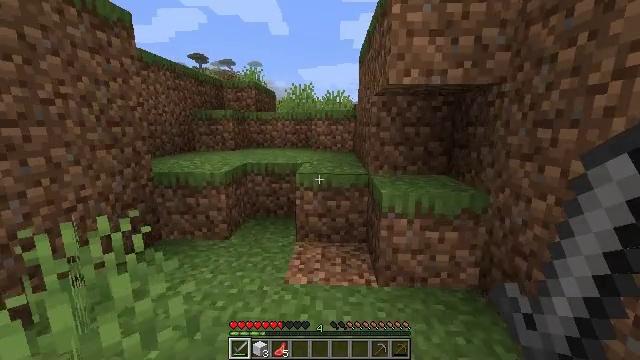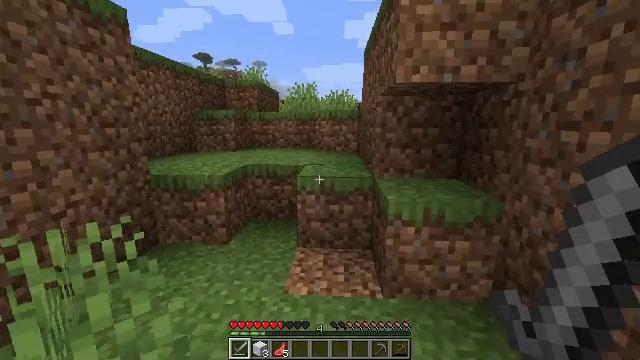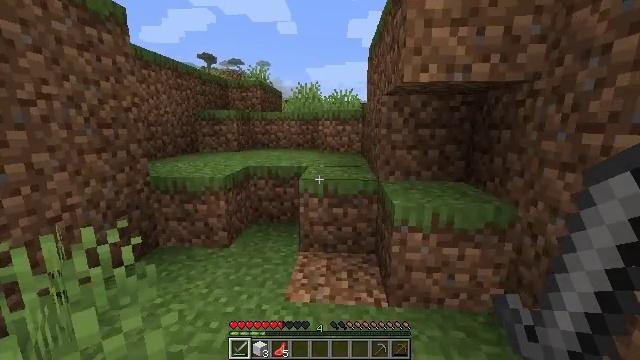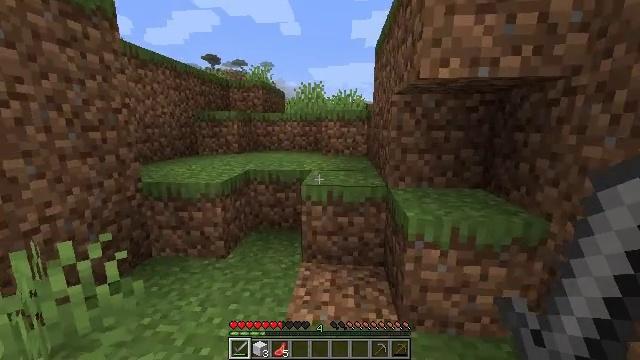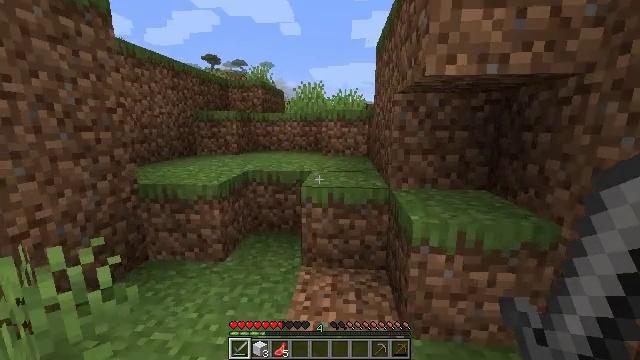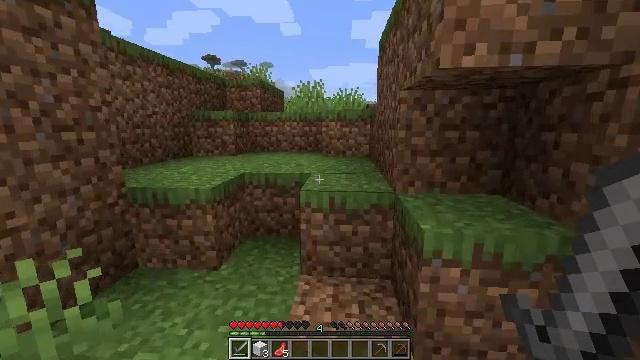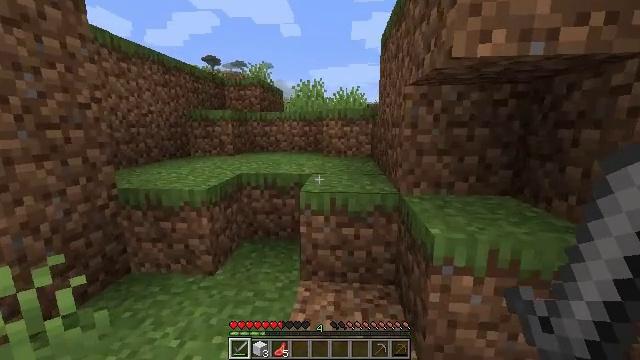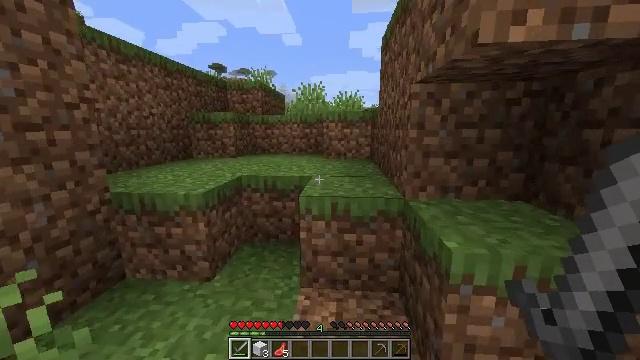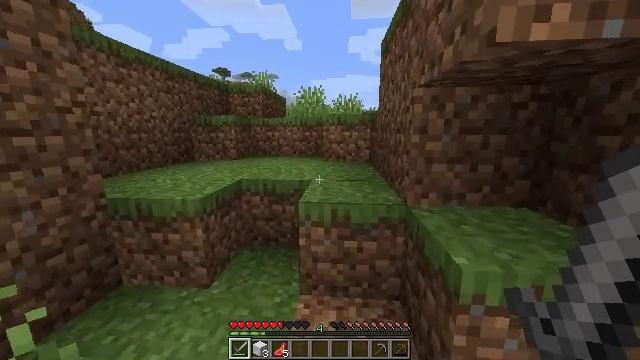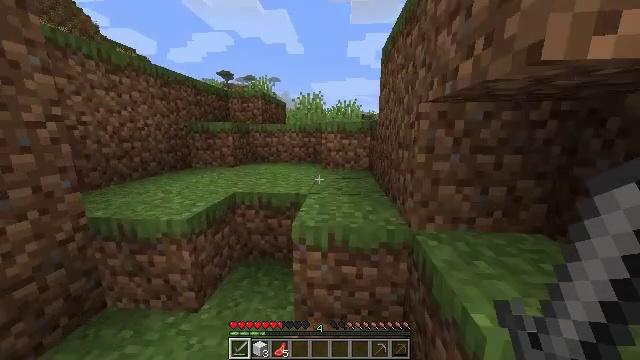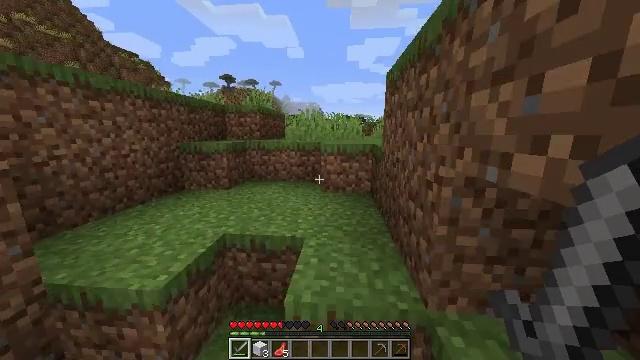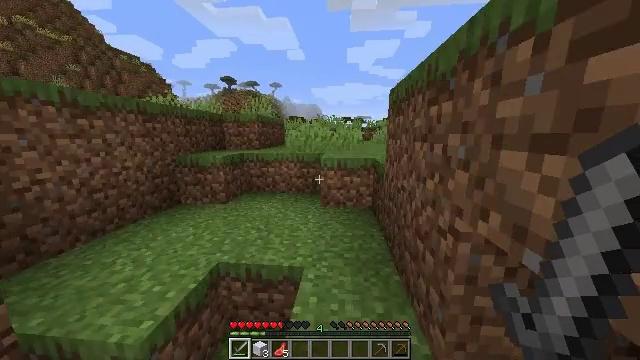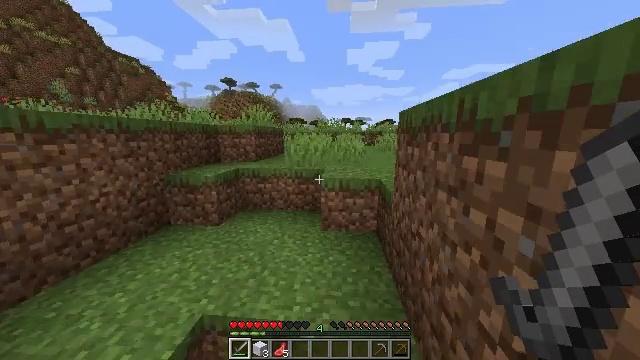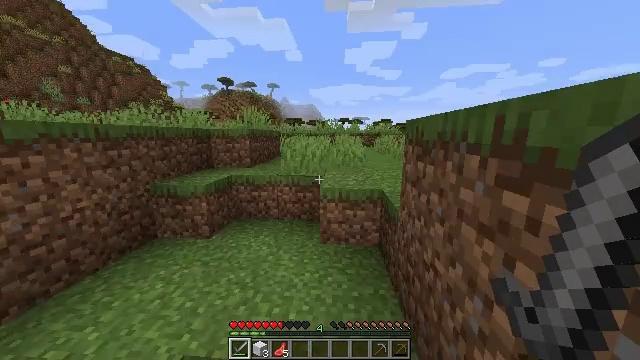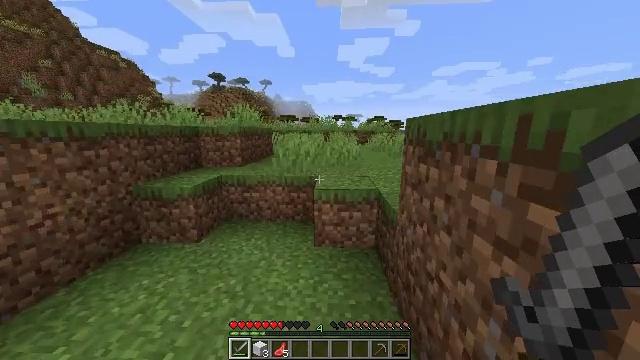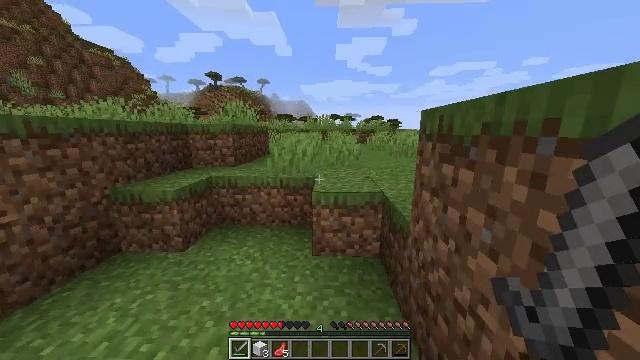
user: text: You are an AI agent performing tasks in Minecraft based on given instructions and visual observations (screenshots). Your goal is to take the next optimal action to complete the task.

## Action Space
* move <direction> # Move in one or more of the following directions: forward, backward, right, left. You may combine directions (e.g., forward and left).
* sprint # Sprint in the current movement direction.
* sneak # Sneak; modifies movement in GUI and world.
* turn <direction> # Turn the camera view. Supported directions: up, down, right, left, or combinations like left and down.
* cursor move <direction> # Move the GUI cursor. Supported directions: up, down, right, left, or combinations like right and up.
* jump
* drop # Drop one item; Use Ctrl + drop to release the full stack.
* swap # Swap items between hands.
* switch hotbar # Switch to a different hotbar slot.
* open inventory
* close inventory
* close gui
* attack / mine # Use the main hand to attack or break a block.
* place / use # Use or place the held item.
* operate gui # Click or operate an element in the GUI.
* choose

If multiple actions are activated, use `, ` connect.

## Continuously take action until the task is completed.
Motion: motion action
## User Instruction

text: Prepare cooked cod using the furnace.
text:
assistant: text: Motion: no_op
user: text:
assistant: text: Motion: move forward
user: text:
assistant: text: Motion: move forward
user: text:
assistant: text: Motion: move forward
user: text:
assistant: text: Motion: no_op
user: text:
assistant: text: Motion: move forward
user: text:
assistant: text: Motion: move forward
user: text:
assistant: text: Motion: move forward
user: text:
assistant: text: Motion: move forward, jump
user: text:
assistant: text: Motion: move forward, jump
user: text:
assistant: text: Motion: move forward, jump
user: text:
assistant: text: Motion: move forward, jump
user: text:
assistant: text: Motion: move forward, jump
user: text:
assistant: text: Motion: move forward, turn right, jump
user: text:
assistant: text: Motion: move forward, jump
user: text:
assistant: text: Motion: move forward, jump
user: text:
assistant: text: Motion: move forward, jump
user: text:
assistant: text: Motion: move forward, jump
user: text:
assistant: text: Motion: move forward, turn right, jump
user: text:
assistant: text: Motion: move forward, turn right and down, jump
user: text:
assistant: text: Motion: move forward, turn right and down, jump
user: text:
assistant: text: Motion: move forward, turn right, jump
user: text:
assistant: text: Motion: move forward, turn right, jump
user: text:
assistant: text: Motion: move forward, turn right and down, jump
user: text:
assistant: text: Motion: move forward, turn right and down, jump
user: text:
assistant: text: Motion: move forward, turn right, jump
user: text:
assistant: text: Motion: move forward, turn right
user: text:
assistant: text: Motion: move forward, turn right
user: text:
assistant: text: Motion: move forward, turn right
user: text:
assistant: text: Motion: move forward